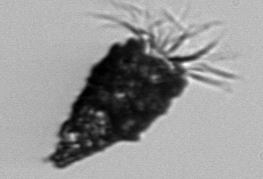
Label: Tintinnopsis